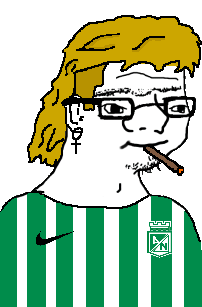
Label: 5_Boomer